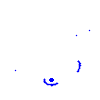
Particle: pion